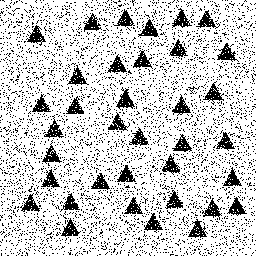
Squares: 0
Triangles: 36
Stars: 0
Total shapes: 36